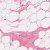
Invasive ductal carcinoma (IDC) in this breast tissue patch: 0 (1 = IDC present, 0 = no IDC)